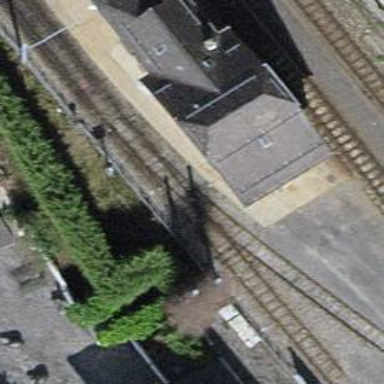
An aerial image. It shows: Preserved narrow-gauge railway with electrified contact line.